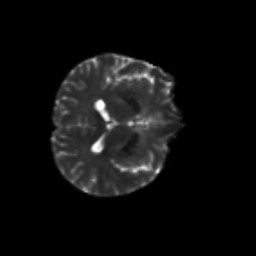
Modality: T2w
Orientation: axial
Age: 37
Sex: male
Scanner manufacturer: siemens
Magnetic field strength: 3 T
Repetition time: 8.6 s
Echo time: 0.095 s